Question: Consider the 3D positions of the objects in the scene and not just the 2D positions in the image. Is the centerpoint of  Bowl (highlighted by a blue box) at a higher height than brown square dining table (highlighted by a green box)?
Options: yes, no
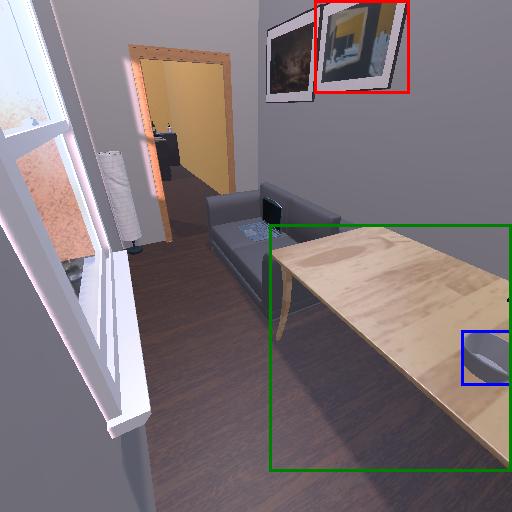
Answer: yes